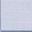
Piece: xx